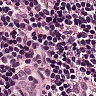
Metastatic tissue present: no